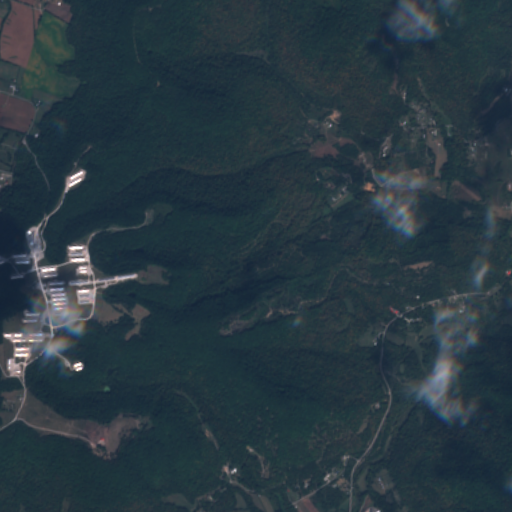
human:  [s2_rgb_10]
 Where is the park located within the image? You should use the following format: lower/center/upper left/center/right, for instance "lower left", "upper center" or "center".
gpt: The park is located in the lower center of the image.
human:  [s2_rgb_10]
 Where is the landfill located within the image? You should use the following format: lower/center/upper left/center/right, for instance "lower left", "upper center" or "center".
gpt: There is no landfill in the image.